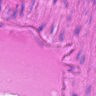
Metastatic tissue present: no